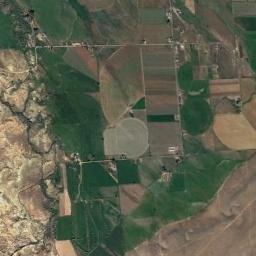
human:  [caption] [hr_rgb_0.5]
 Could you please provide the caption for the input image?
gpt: Several circular or fan-shaped farmlands are surrounded by some other shapes of farmlands and a river beside .

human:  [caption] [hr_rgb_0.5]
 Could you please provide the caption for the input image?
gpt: There are round fields on the right .

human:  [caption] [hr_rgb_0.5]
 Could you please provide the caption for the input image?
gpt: Several pieces of green and tan mixed circular farmland with full circle, Fan shape and large semicircle mixed with other farmland .

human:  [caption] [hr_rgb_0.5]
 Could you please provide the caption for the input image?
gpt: There are some green circle farmland and square farmland .

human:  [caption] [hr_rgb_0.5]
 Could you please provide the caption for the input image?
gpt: There are some circular farmlands and rectangle farmlands .